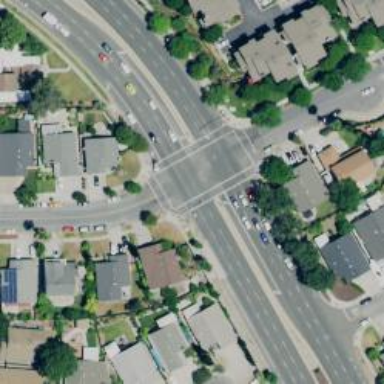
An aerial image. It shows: Solid stop line on the road.